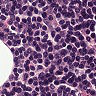
Metastatic tissue present: no